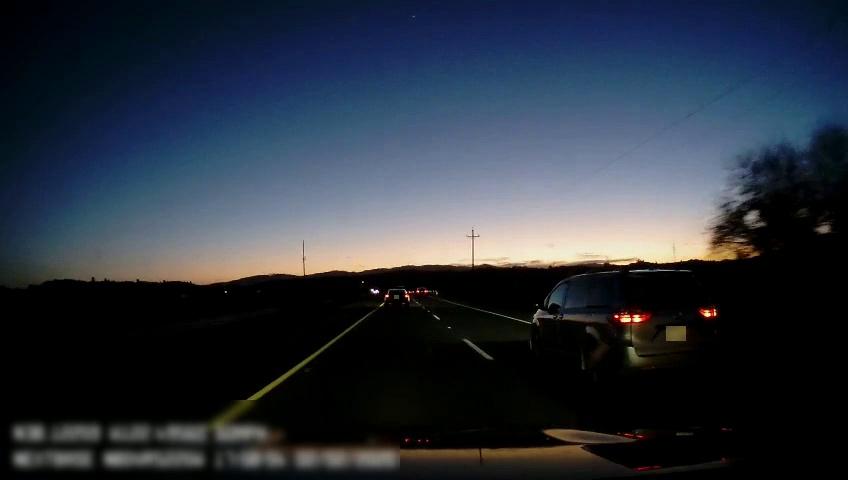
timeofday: Dusk/Dawn/Twilight
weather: Sunny
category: Drivable Space
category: Vehicles | SUV
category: Vehicles | SUV
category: Vehicles | SUV
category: Lanes | Current Lane
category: Lanes | Current Lane
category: Lanes | Current Lane